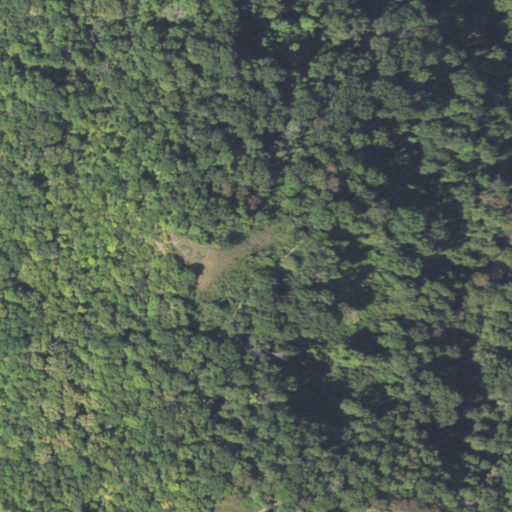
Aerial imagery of mountain in Illinois named McAdams Peak containing deciduous forest and mixed forest